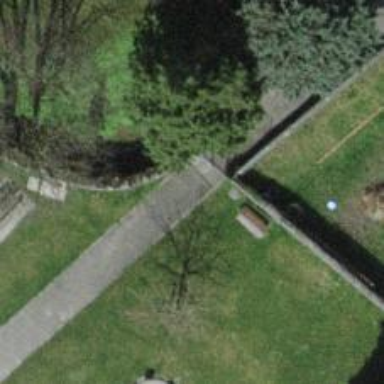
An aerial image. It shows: Gate.